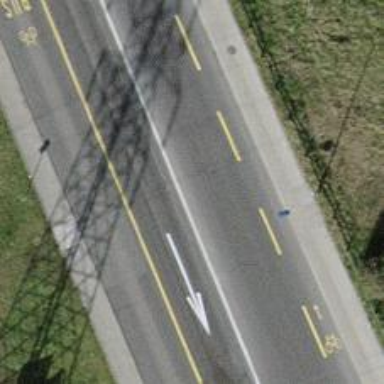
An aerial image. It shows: Asphalt road categorized as primary highway. The left side has shared bus and cycle lane.